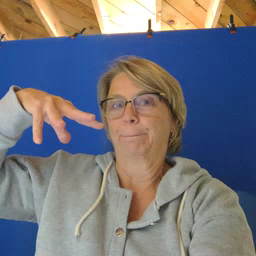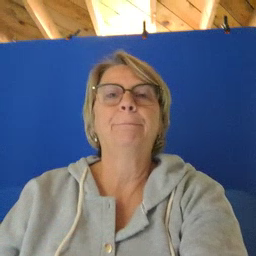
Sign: lamp